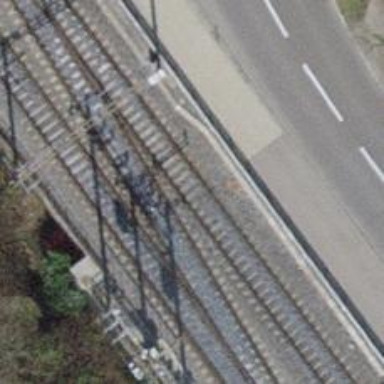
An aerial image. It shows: Single-track railway with electrified contact lines.